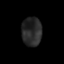
Tissue: skin
Cell type: Epithelial cells
Senescence score: 0.2514
Nuclear area (px): 565
Mean DAPI intensity: 40.619